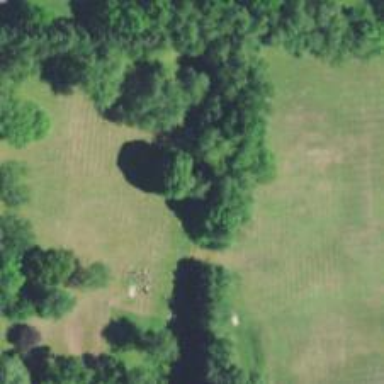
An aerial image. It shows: Disc golf basket.